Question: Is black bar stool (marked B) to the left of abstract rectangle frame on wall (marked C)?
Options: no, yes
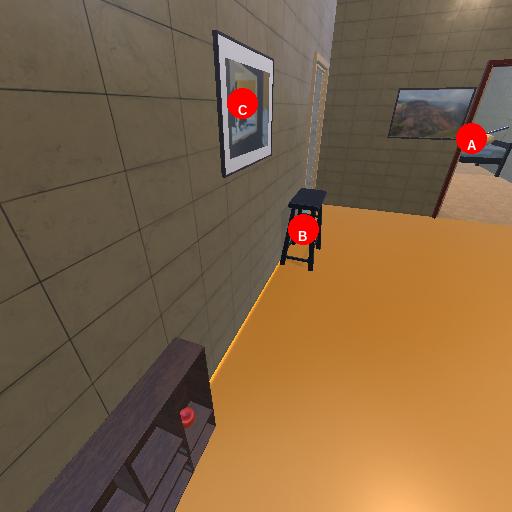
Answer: no